Field crop: maize
Growth stage: 2
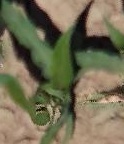
Species: maize